Question: I am trying to build 'CLucene' in Max OS X 10.10. I followed the instructions <URL>. The 'cmake ..' command ran correctly, but after that, when I try to run 'make' with the makefile generated, I get the following error:

I Googled it and found reports of similar errors in some forums, and even found a similar question in Stackoverflow as well: <URL>, but nowhere did I find a canonical solution.
What should I do to fix this?
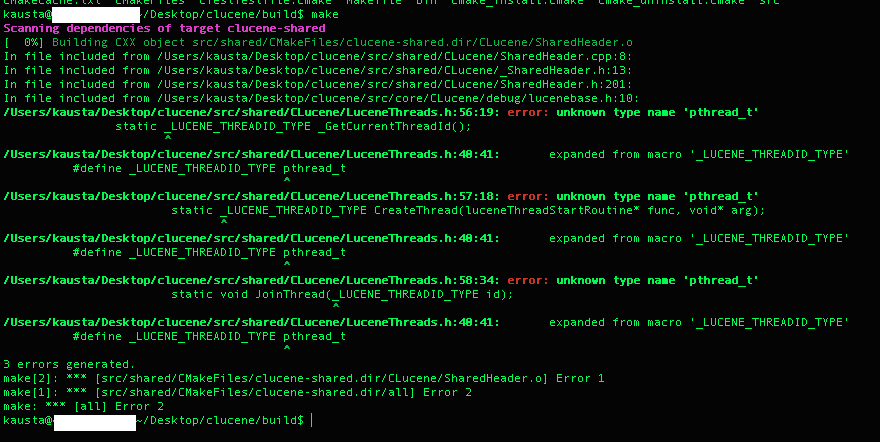
Answer: There is a bug for the Mac OS X version. You need to patch 2 files (assuming that the current directory is the CLucene one):
- <URL>
If you click the links you will get directly the patches. Let me know if you have problems applying the patches.